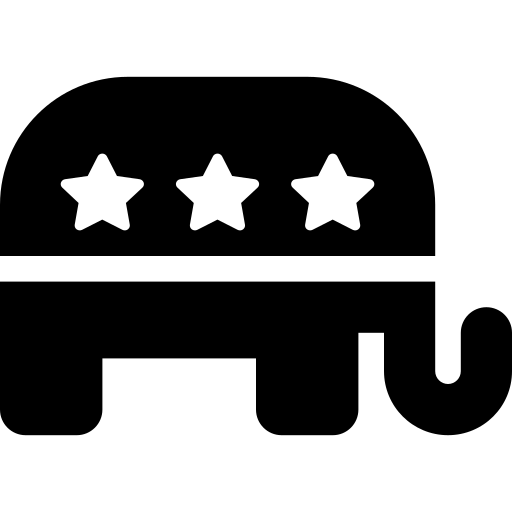
Tags: icon, FontAwesome, fa-icon, solid, republican